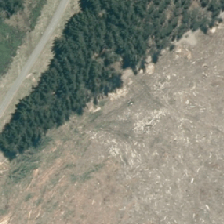
Land cover: harvested_forest